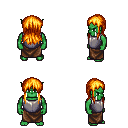
a pixel art fantasy rpg character, male body template, orc, green skin, steel chest armor, robe skirt, light blonde unkempt hairstyle, four views (front, back, left, right), 2x2 character sprite sheet, small pixel art, hard edges, no anti-aliasing